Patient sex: M
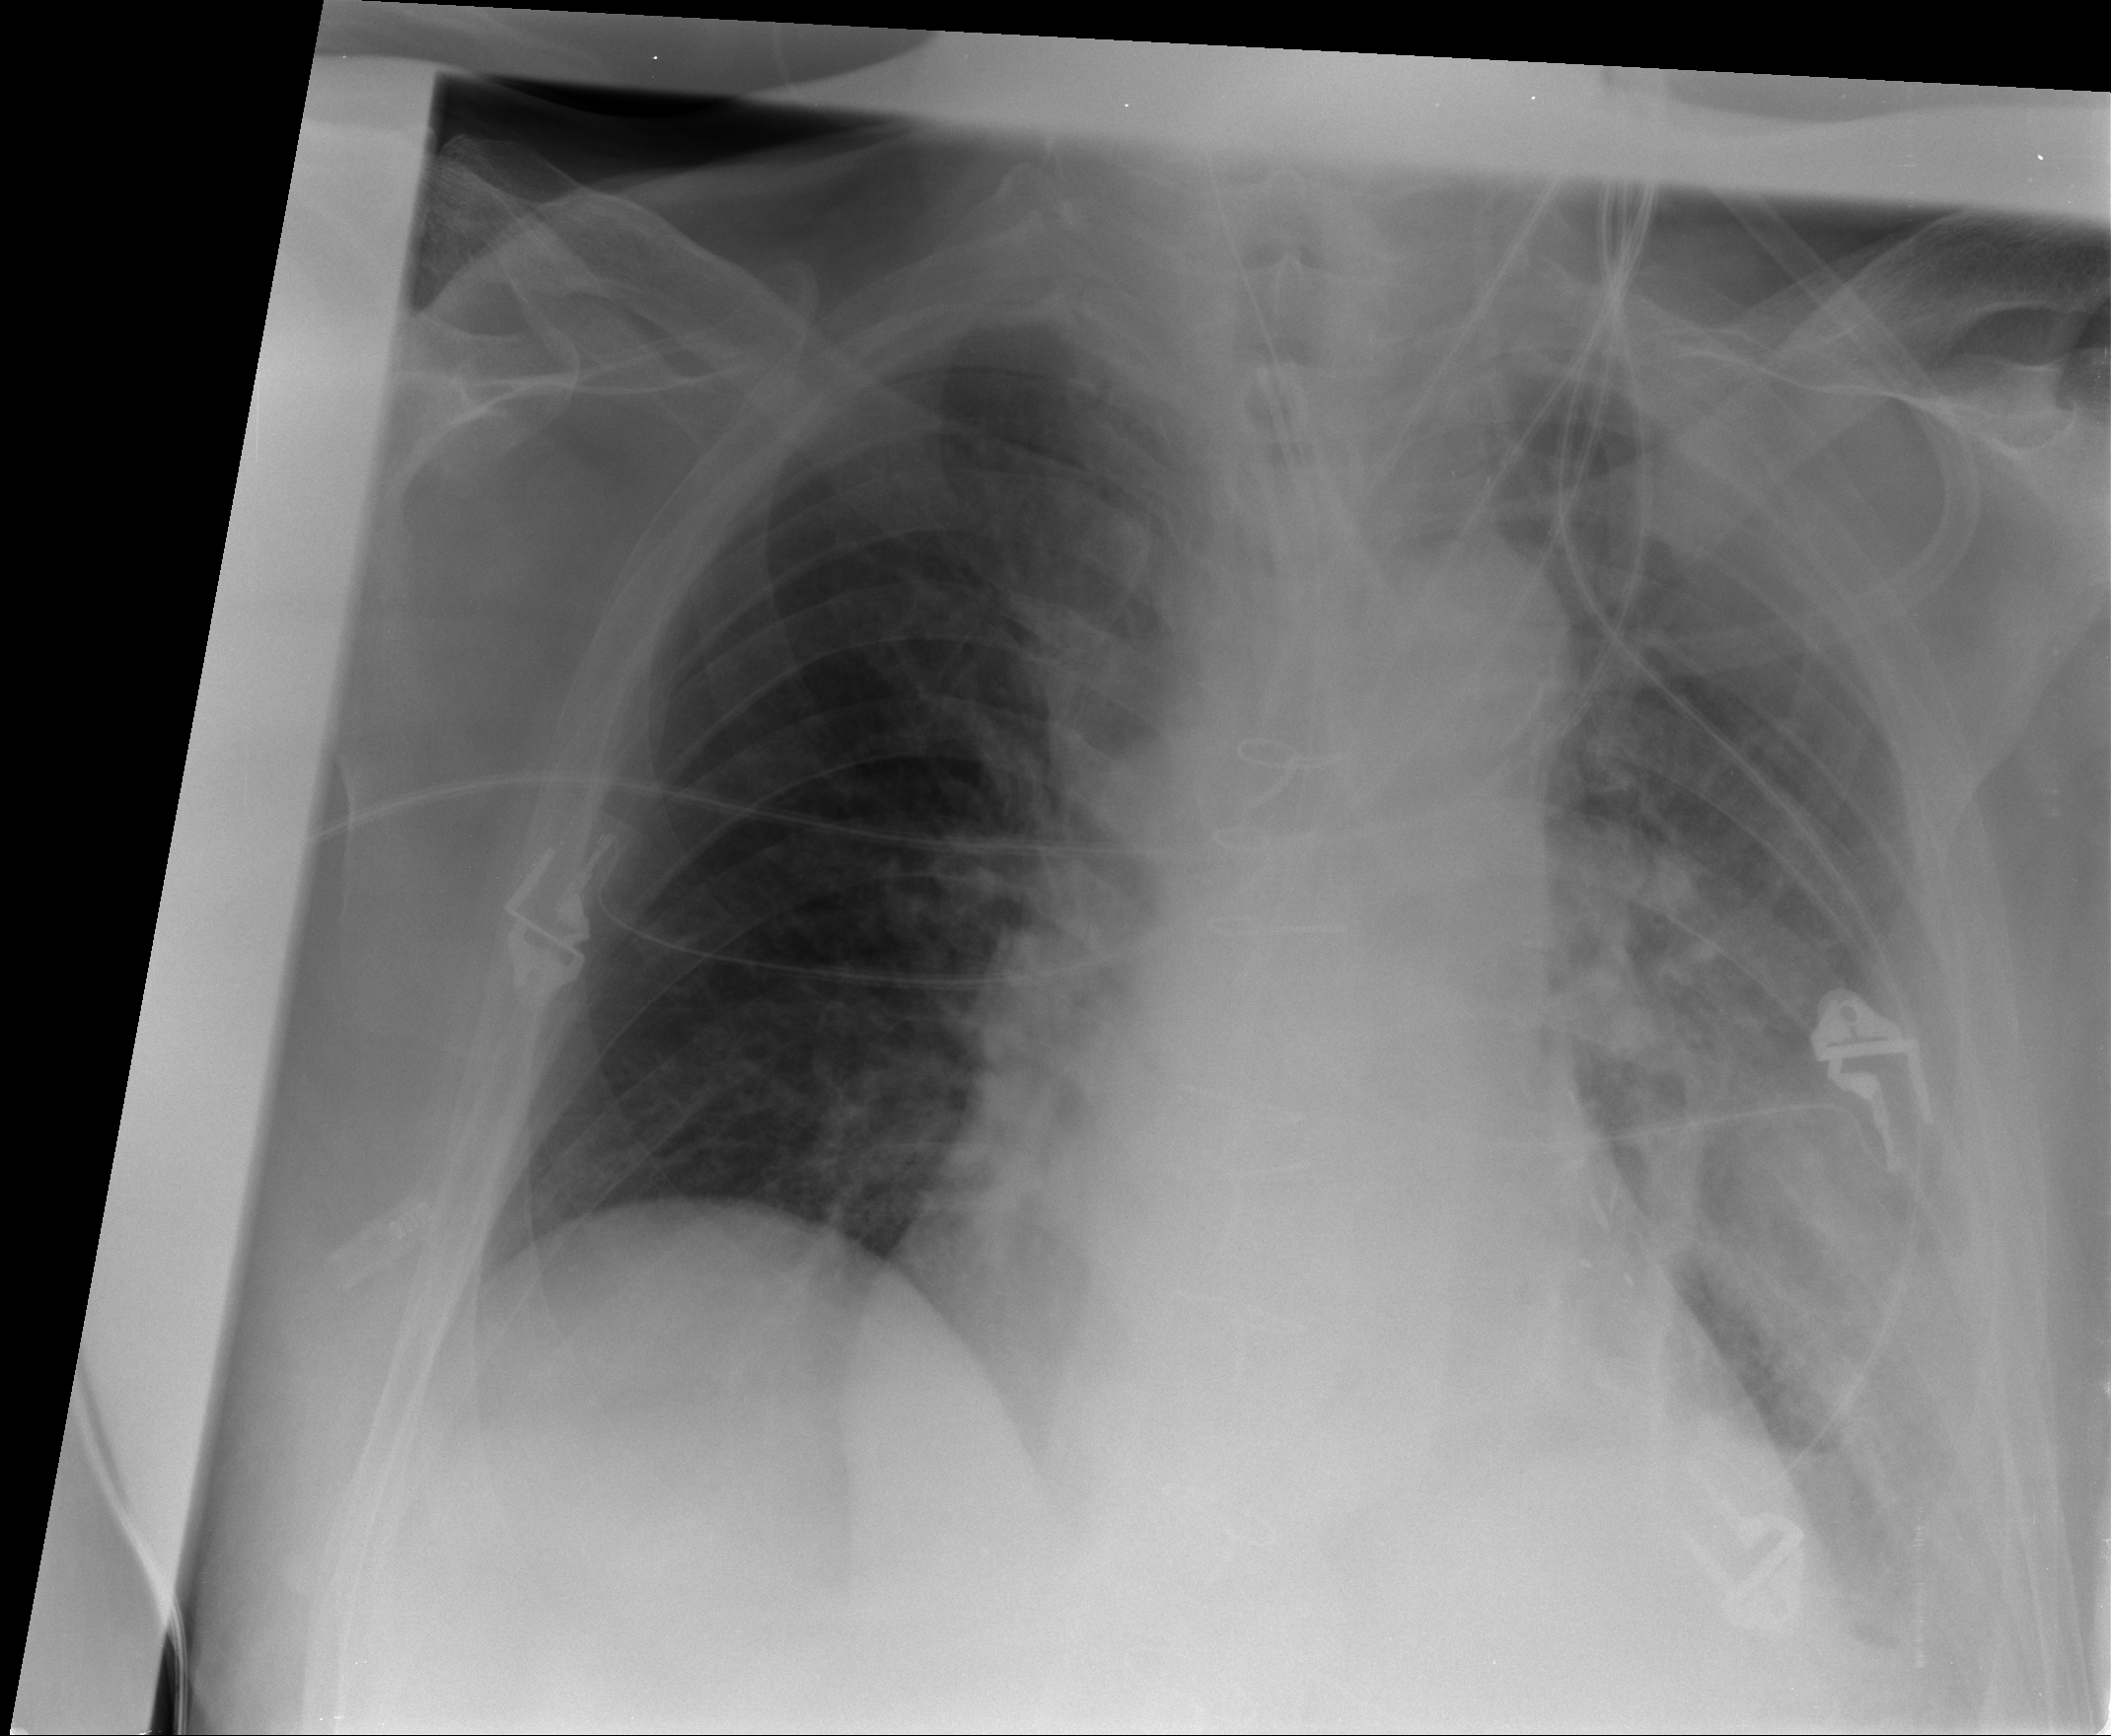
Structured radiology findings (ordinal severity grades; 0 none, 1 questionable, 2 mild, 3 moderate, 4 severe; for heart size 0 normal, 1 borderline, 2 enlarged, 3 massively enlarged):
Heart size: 2
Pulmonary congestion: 2
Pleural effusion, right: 0
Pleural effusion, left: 3
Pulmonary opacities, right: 0
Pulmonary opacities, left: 2
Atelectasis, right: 2
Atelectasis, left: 2